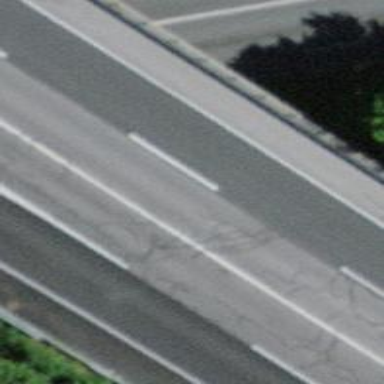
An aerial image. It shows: Motorway link.